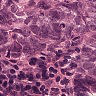
Metastatic tissue present: yes